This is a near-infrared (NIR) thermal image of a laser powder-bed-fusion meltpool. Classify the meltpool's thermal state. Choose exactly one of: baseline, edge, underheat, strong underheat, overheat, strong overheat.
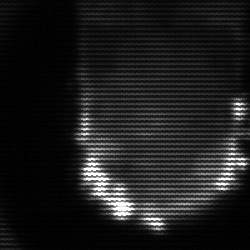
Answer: baseline